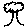
Label: tree